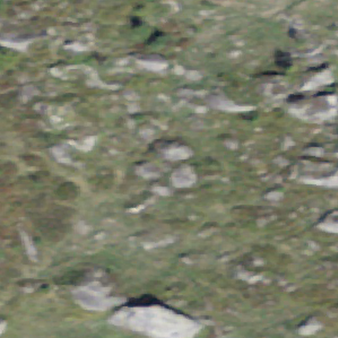
Label: bouldering_area